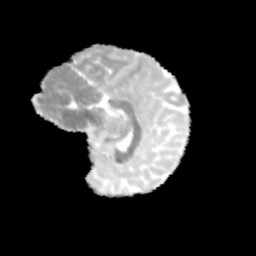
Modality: MD
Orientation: sagittal
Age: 11
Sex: female
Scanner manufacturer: siemens
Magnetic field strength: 3 T
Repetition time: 3.8 s
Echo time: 0.07 s